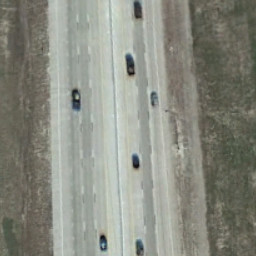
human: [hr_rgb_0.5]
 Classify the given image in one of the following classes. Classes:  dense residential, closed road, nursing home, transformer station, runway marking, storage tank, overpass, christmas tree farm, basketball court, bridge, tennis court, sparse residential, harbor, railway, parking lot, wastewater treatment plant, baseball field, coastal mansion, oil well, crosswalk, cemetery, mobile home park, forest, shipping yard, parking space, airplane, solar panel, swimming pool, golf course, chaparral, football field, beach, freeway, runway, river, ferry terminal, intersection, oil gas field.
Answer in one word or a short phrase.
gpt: freeway